Question: We have followed the silent installation procedure on remote server as mentioned in the IBM Developer documentation of 6.3 from the link:
<URL>
Downloaded the MobileFirst CLI 6.3 file from the link::
<URL>
unzipped it to MobileFirst CLI 6.3.0 and copied installer.properties file with fallowing content in that,
> LICENSE_ACCEPTED=TRUEUSER_INSTALL_DIR=/opt/ibm/Worklight-CLI
and staying in the same folder, i installed the CLI 3.0 to the specified folder:
'''
./install_linux.bin -i silent -f installer.properties
'''
App has installed to the /opt/ibm/Worklight-CLI directory.
We then created a sample app as per Command Line commands specified in the link:
<URL>
'''
$ mfp create MyProject
$ cd MyProject
$ mfp build
$ mfp deploy
'''
After app build and deployment, when we tried to check the MobileFirst Console over browser, with link:
'http://xxx.xxx.xxx.xxx:10080/worklightconsole'
after logging in to admin/admin credentials, page shows, loading the environments, but after waiting for 30 sec or more, it throws error as in the attached image.
But in log file shows some JAR file are missing. And i tried installing fresh copy of MFP 6.3 many times. but all time the same issue.
Please find the attached logs file and screenshot.
I am not able to find out what is the exact problem.
> Server error. Contact the server administrator.- - - - - -
The Console error Message:

> [12/11/14 10:27:57:376 IST] 0000002f
m.ibm.ws.container.service.app.deploy.ManifestClassPathUtils W
SRVE9967W: The manifest class path jaxb-api.jar can not be found in
jar file
wsjar:file:/home/administrator/.ibm/mobilefirst/6.3.0/server/wlp/usr/servers/worklight/apps/worklightconsole.war!/WEB-INF/lib/jaxb-impl-2.1.12.osgi.jar
or its parent.[12/11/14 10:27:57:376 IST] 0000002f
m.ibm.ws.container.service.app.deploy.ManifestClassPathUtils W
SRVE9967W: The manifest class path activation.jar can not be found in
jar filewsjar:file:/home/administrator/.ibm/mobilefirst/6.3.0/server/wlp/usr/servers/worklight/apps/worklightconsole.war!/WEB-INF/lib/jaxb-impl-2.1.12.osgi.jar
or its parent.[12/11/14 10:27:57:376 IST] 0000002f
m.ibm.ws.container.service.app.deploy.ManifestClassPathUtils W
SRVE9967W: The manifest class path jsr173_1.0_api.jar can not be found
in jar filewsjar:file:/home/administrator/.ibm/mobilefirst/6.3.0/server/wlp/usr/servers/worklight/apps/worklightconsole.war!/WEB-INF/lib/jaxb-impl-2.1.12.osgi.jar
or its parent.[12/11/14 10:27:57:377 IST] 0000002f
m.ibm.ws.container.service.app.deploy.ManifestClassPathUtils W
SRVE9967W: The manifest class path jaxb1-impl.jar can not be found in
jar filewsjar:file:/home/administrator/.ibm/mobilefirst/6.3.0/server/wlp/usr/servers/worklight/apps/worklightconsole.war!/WEB-INF/lib/jaxb-impl-2.1.12.osgi.jar
or its parent.[12/11/14 10:27:57:637 IST] <PHONE>
com.ibm.ws.webcontainer.osgi.webapp.WebGroup I
SRVE0169I: Loading Web Module: IBMJMXConnectorREST.
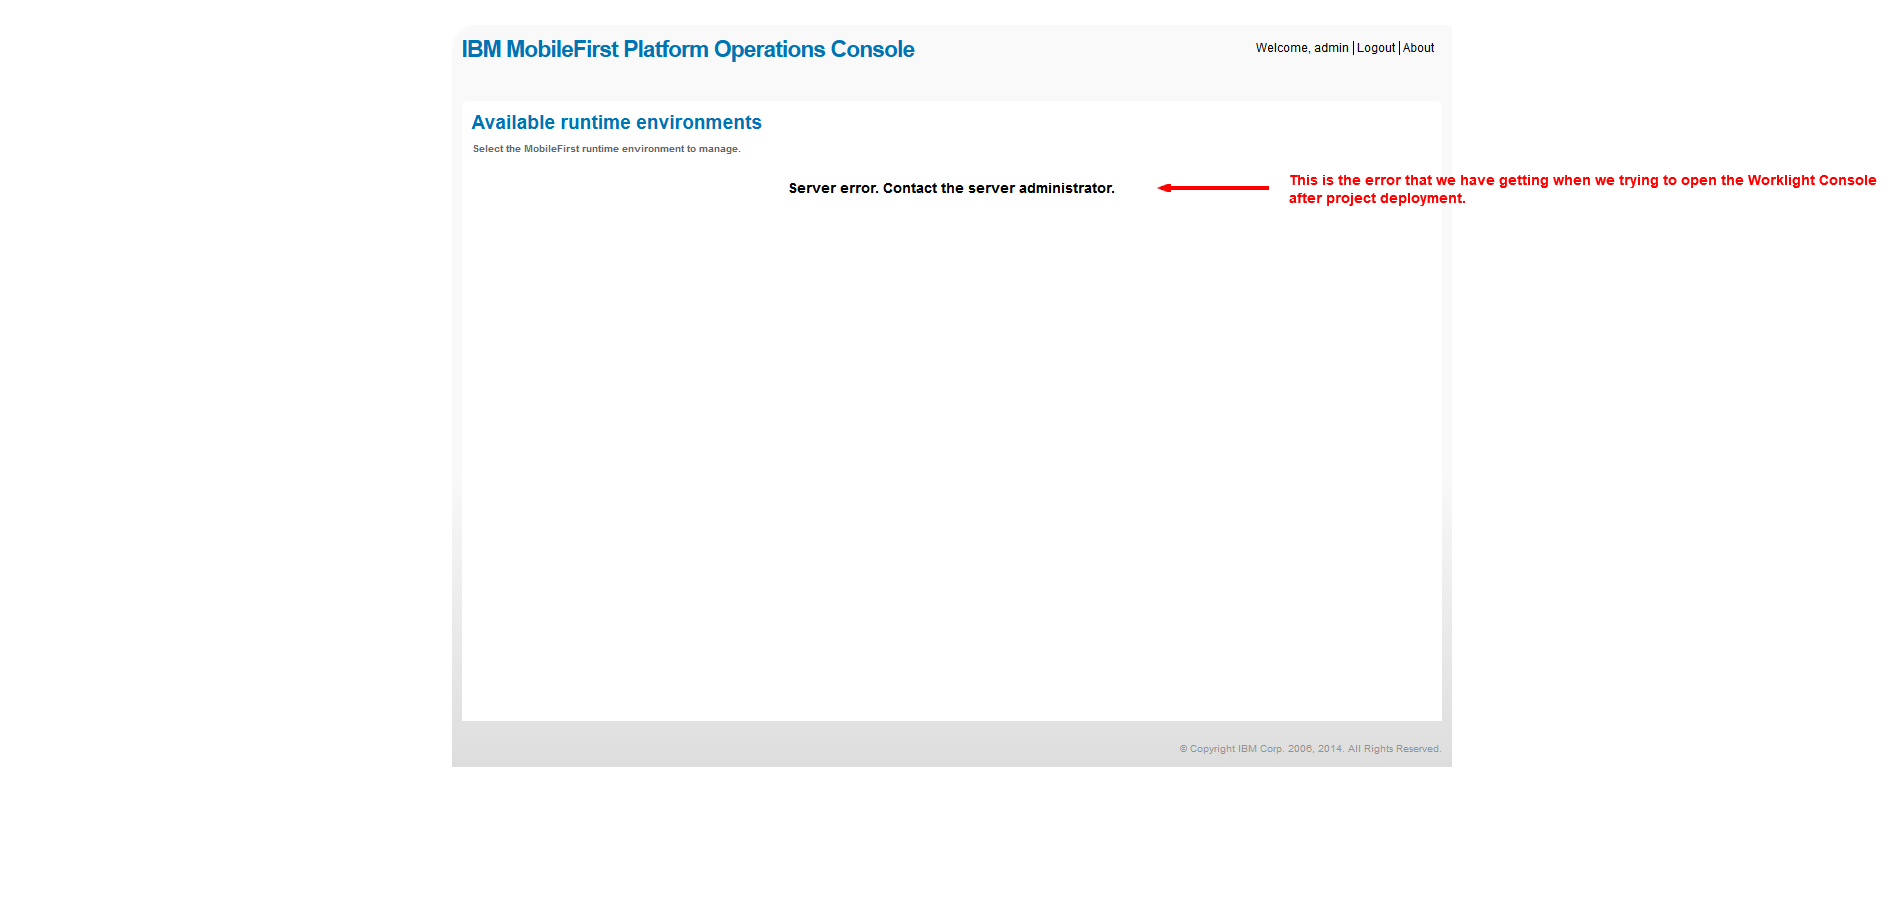
Answer: You've only linked to the documentation. Please edit the question and describe what you've actually .
These are the steps I have taken (based on the <URL> in order to create a new project and application using MobileFirst CLI and then open MobileFirst Console:
System:
- -
In Terminal:
1. cd /Users/idanadar/Desktop
2. mfp create testProject
3. cd testProject
4. mfp add hybrid testApp
5. mfp start
6. mfp build
7. mfp deploy
8. mfp console
The console was opened: